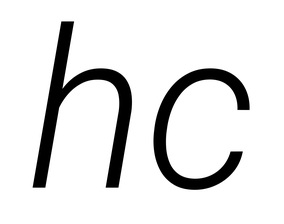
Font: Roboto-Italic_Light_Italic